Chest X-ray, AP view. Patient: 45 years old, sex M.
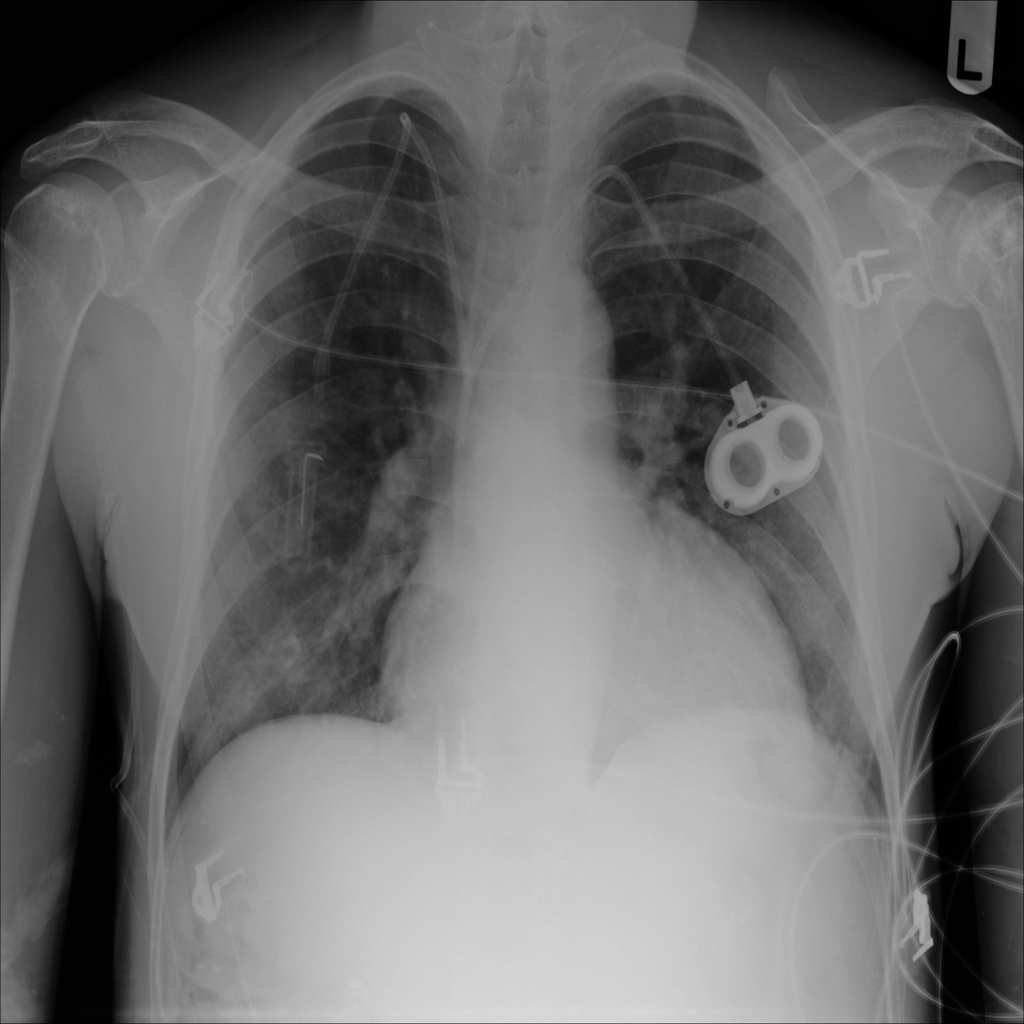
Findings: No Finding